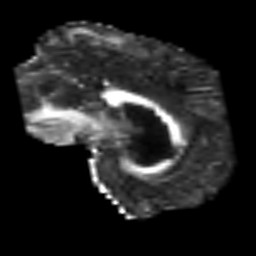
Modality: FA
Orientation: sagittal
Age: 67
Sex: male
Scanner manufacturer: siemens
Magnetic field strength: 3 T
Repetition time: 3.2 s
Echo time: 0.081 s